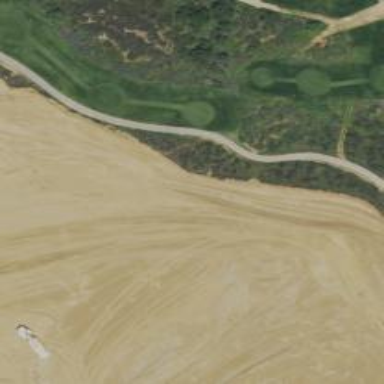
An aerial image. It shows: Service road used as golf cart path.